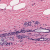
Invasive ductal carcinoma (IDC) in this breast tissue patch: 0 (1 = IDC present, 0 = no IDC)